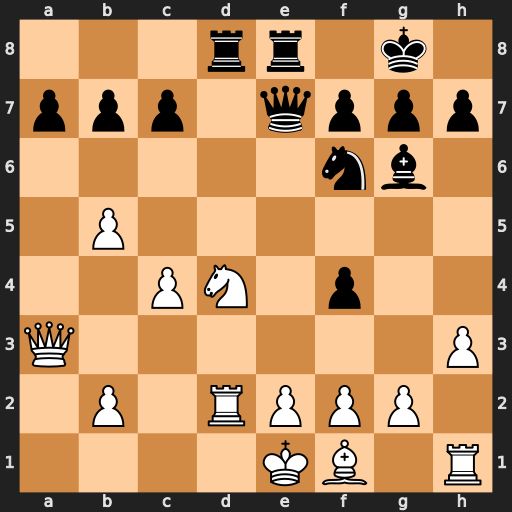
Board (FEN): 3rr1k1/ppp1qppp/5nb1/1P6/2PN1p2/Q6P/1P1RPPP1/4KB1R
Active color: w
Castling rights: K
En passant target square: -
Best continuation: Qxe7 Rxe7 Nc6 Rde8 Nxe7+